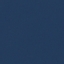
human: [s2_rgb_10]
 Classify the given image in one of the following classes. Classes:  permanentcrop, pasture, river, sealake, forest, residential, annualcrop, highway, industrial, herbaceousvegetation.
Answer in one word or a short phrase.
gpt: SeaLake